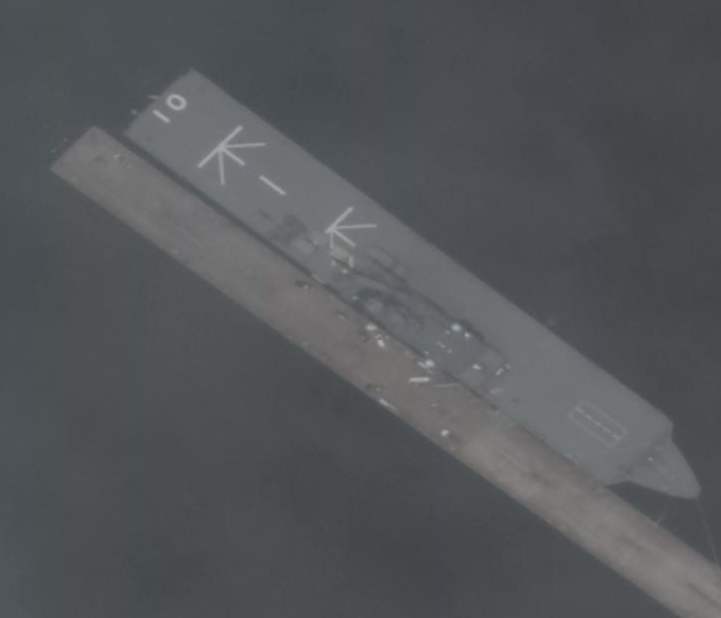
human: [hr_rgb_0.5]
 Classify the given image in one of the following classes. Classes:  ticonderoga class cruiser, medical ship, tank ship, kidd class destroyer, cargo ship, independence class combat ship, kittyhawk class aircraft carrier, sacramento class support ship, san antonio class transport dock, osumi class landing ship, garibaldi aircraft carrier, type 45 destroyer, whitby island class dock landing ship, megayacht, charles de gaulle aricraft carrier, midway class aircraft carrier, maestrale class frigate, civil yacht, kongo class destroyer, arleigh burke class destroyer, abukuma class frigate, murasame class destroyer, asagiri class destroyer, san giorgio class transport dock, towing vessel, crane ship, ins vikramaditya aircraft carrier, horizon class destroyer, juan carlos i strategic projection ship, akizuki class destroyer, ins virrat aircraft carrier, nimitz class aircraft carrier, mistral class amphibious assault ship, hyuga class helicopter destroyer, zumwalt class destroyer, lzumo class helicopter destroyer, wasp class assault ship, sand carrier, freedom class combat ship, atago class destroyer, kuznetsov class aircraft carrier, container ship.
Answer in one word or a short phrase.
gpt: Osumi class landing ship